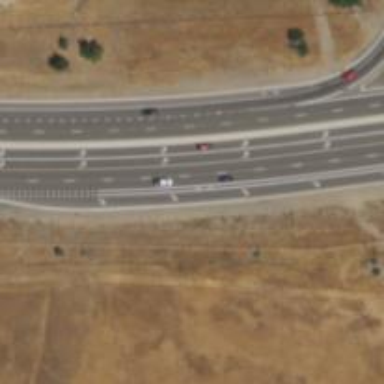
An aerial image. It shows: Asphalt road classified as primary highway with expressway characteristics.